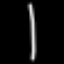
Label: line